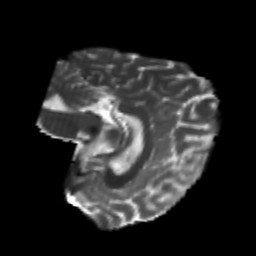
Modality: T2w
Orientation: sagittal
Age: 25
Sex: male
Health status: healthy
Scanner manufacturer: philips
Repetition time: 7.391 s
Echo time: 0.08599 s